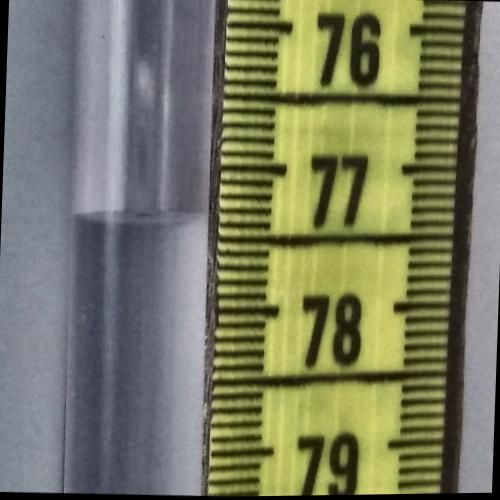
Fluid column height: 77.4 cm